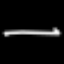
Label: line